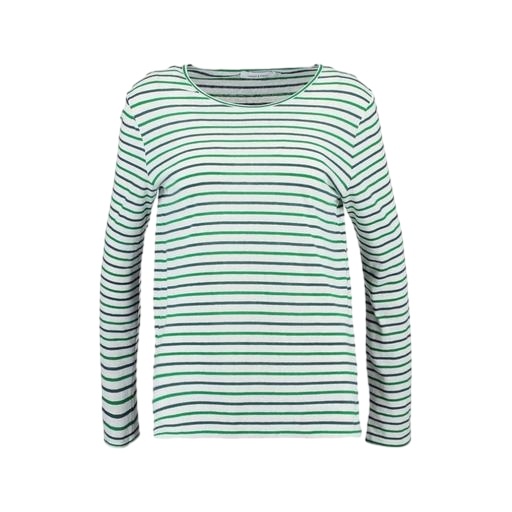
green women's striped long-sleeve t-shirt, green and white long sleeve shirt, blue women's striped long-sleeve t-shirt, white background